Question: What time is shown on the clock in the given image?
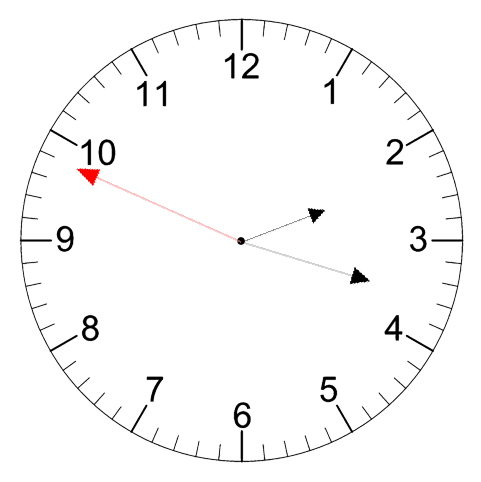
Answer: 02:17:49